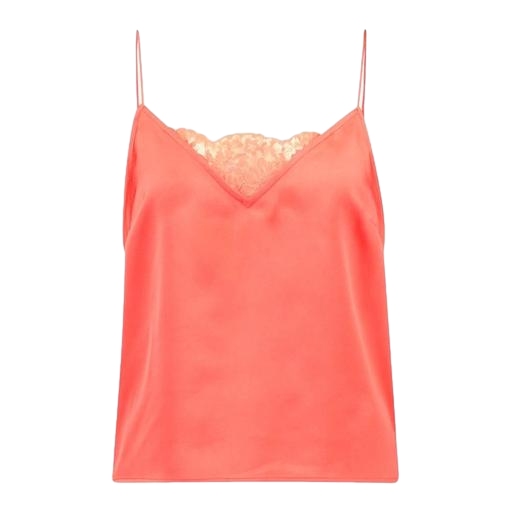
pink strappy top lace, camisole top, red pucker lace notch cami, white background